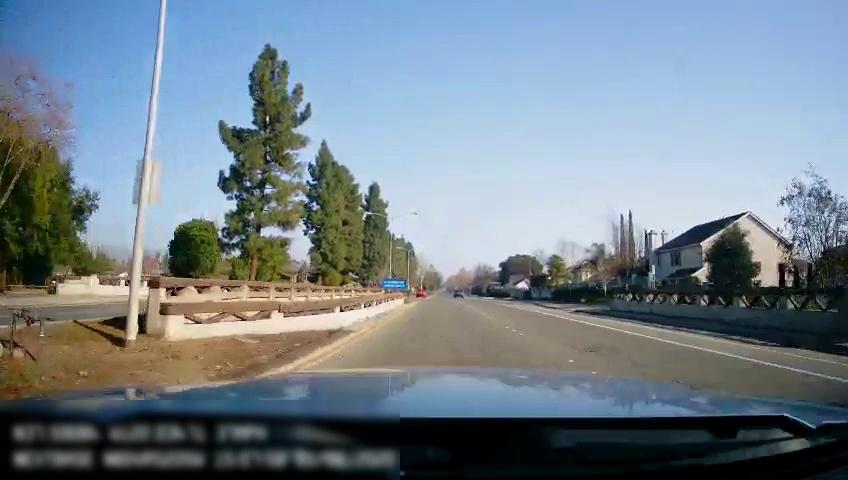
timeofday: Day
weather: Sunny
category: Drivable Space
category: Drivable Space
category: Vehicles | SUV
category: Lanes | Current Lane
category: Lanes | Alternate Lane
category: Lanes | Alternate Lane
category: Lanes | Alternate Lane
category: Traffic | Signs